Question: I'm trying to remove a particular item in the array 'selectedFoodTypes' if a user deselects a row. However, I keep running into the error:
'fatal error: unexpectedly found nil while unwrapping an Optional value'
'''
override func tableView(tableView: UITableView, didDeselectRowAtIndexPath indexPath: NSIndexPath) {
let indexPath = tableView.indexPathForSelectedRow();
let deselectedCell = tableView.cellForRowAtIndexPath(indexPath!) as UITableViewCell!
selectedFoodTypes = selectedFoodTypes.filter {$0 != deselectedCell.textLabel!.text!}
println(selectedFoodTypes)
}
'''

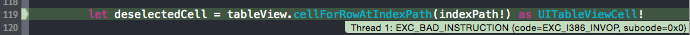
Answer: Why are you calling 'let indexPath = tableView.indexPathForSelectedRow()'
The 'indexPath' parameter of the function gives you the 'indexPath' of the deselected row.
'''
override func tableView(tableView: UITableView, didDeselectRowAtIndexPath indexPath: NSIndexPath) {
let deselectedCell = tableView.cellForRowAtIndexPath(indexPath!) as UITableViewCell!
selectedFoodTypes = selectedFoodTypes.filter {$0 != deselectedCell.textLabel!.text!}
println(selectedFoodTypes)
}
'''
The above code might work. But comparing with 'textLabel.text' of the cell is not a good idea. If 'datasourceArray' is an array for example and set as the tableView 'dataSource', you can do
'''
override func tableView(tableView: UITableView, didDeselectRowAtIndexPath indexPath: NSIndexPath) {
let deselectedCell = tableView.cellForRowAtIndexPath(indexPath!) as UITableViewCell!
selectedFoodTypes = selectedFoodTypes.filter {$0 != datasourceArray[indexPath.row]}
println(selectedFoodTypes)
}
'''